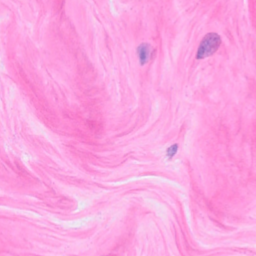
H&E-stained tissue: Breast